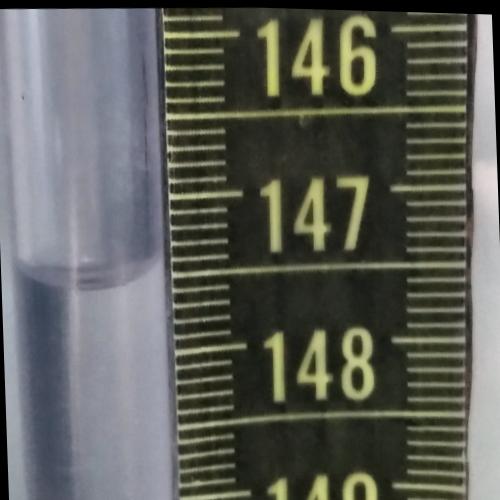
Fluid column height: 147.5 cm